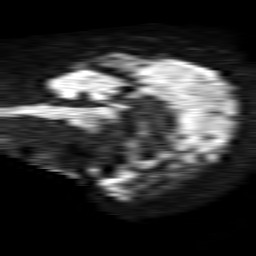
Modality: TRACE
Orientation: sagittal
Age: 71
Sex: female
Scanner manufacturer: philips
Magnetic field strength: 1.5 T
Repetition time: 4.6 s
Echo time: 0.08941 s